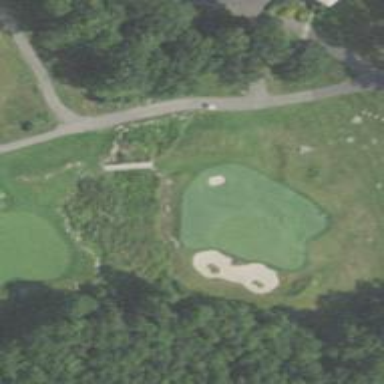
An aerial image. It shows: Footway bridge over golf path.